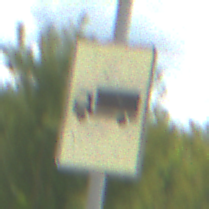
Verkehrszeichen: KFZZulaessigeGesamtmasse3Komma5TOhnePfeilsymbol
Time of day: Midday
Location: Outdoor (Suburban)
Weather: PartlyCloudy
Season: Summer
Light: Natural